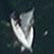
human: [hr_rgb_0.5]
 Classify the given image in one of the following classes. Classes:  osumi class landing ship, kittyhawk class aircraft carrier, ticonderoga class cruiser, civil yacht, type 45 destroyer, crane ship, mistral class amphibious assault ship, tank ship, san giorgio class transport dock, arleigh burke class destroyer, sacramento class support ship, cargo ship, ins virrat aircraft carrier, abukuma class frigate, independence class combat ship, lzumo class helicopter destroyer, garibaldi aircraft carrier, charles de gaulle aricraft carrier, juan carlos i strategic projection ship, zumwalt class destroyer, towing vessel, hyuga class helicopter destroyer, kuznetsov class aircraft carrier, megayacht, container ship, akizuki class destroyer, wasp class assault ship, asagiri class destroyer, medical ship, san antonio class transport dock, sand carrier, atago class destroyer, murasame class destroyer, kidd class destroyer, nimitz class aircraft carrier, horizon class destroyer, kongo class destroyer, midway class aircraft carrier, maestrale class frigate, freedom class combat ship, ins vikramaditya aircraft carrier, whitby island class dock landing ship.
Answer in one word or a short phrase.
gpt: Civil yacht